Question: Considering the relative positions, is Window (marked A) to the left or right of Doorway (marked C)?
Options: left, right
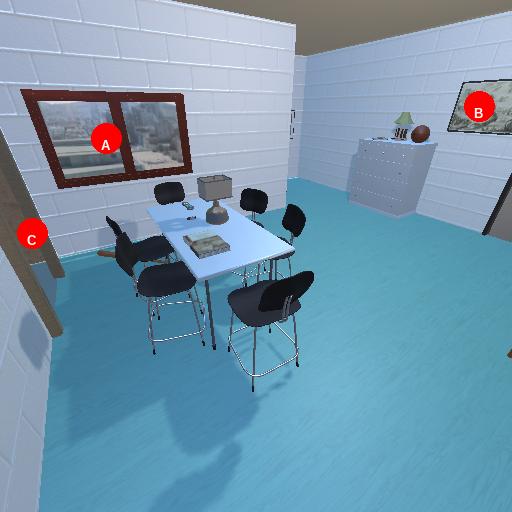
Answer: left